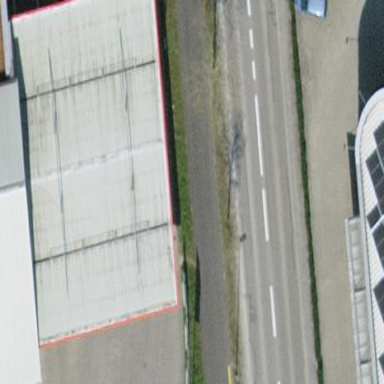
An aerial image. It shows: Fuel amenity located on the roof of building.